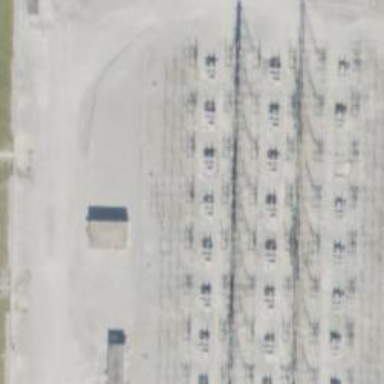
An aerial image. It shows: Switch for power supply.